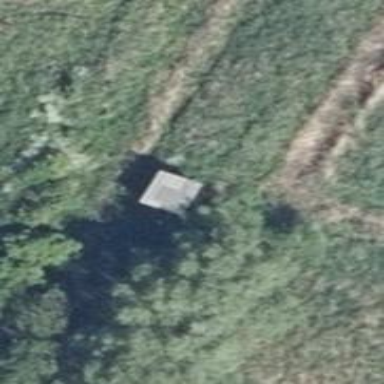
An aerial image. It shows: Shelter.